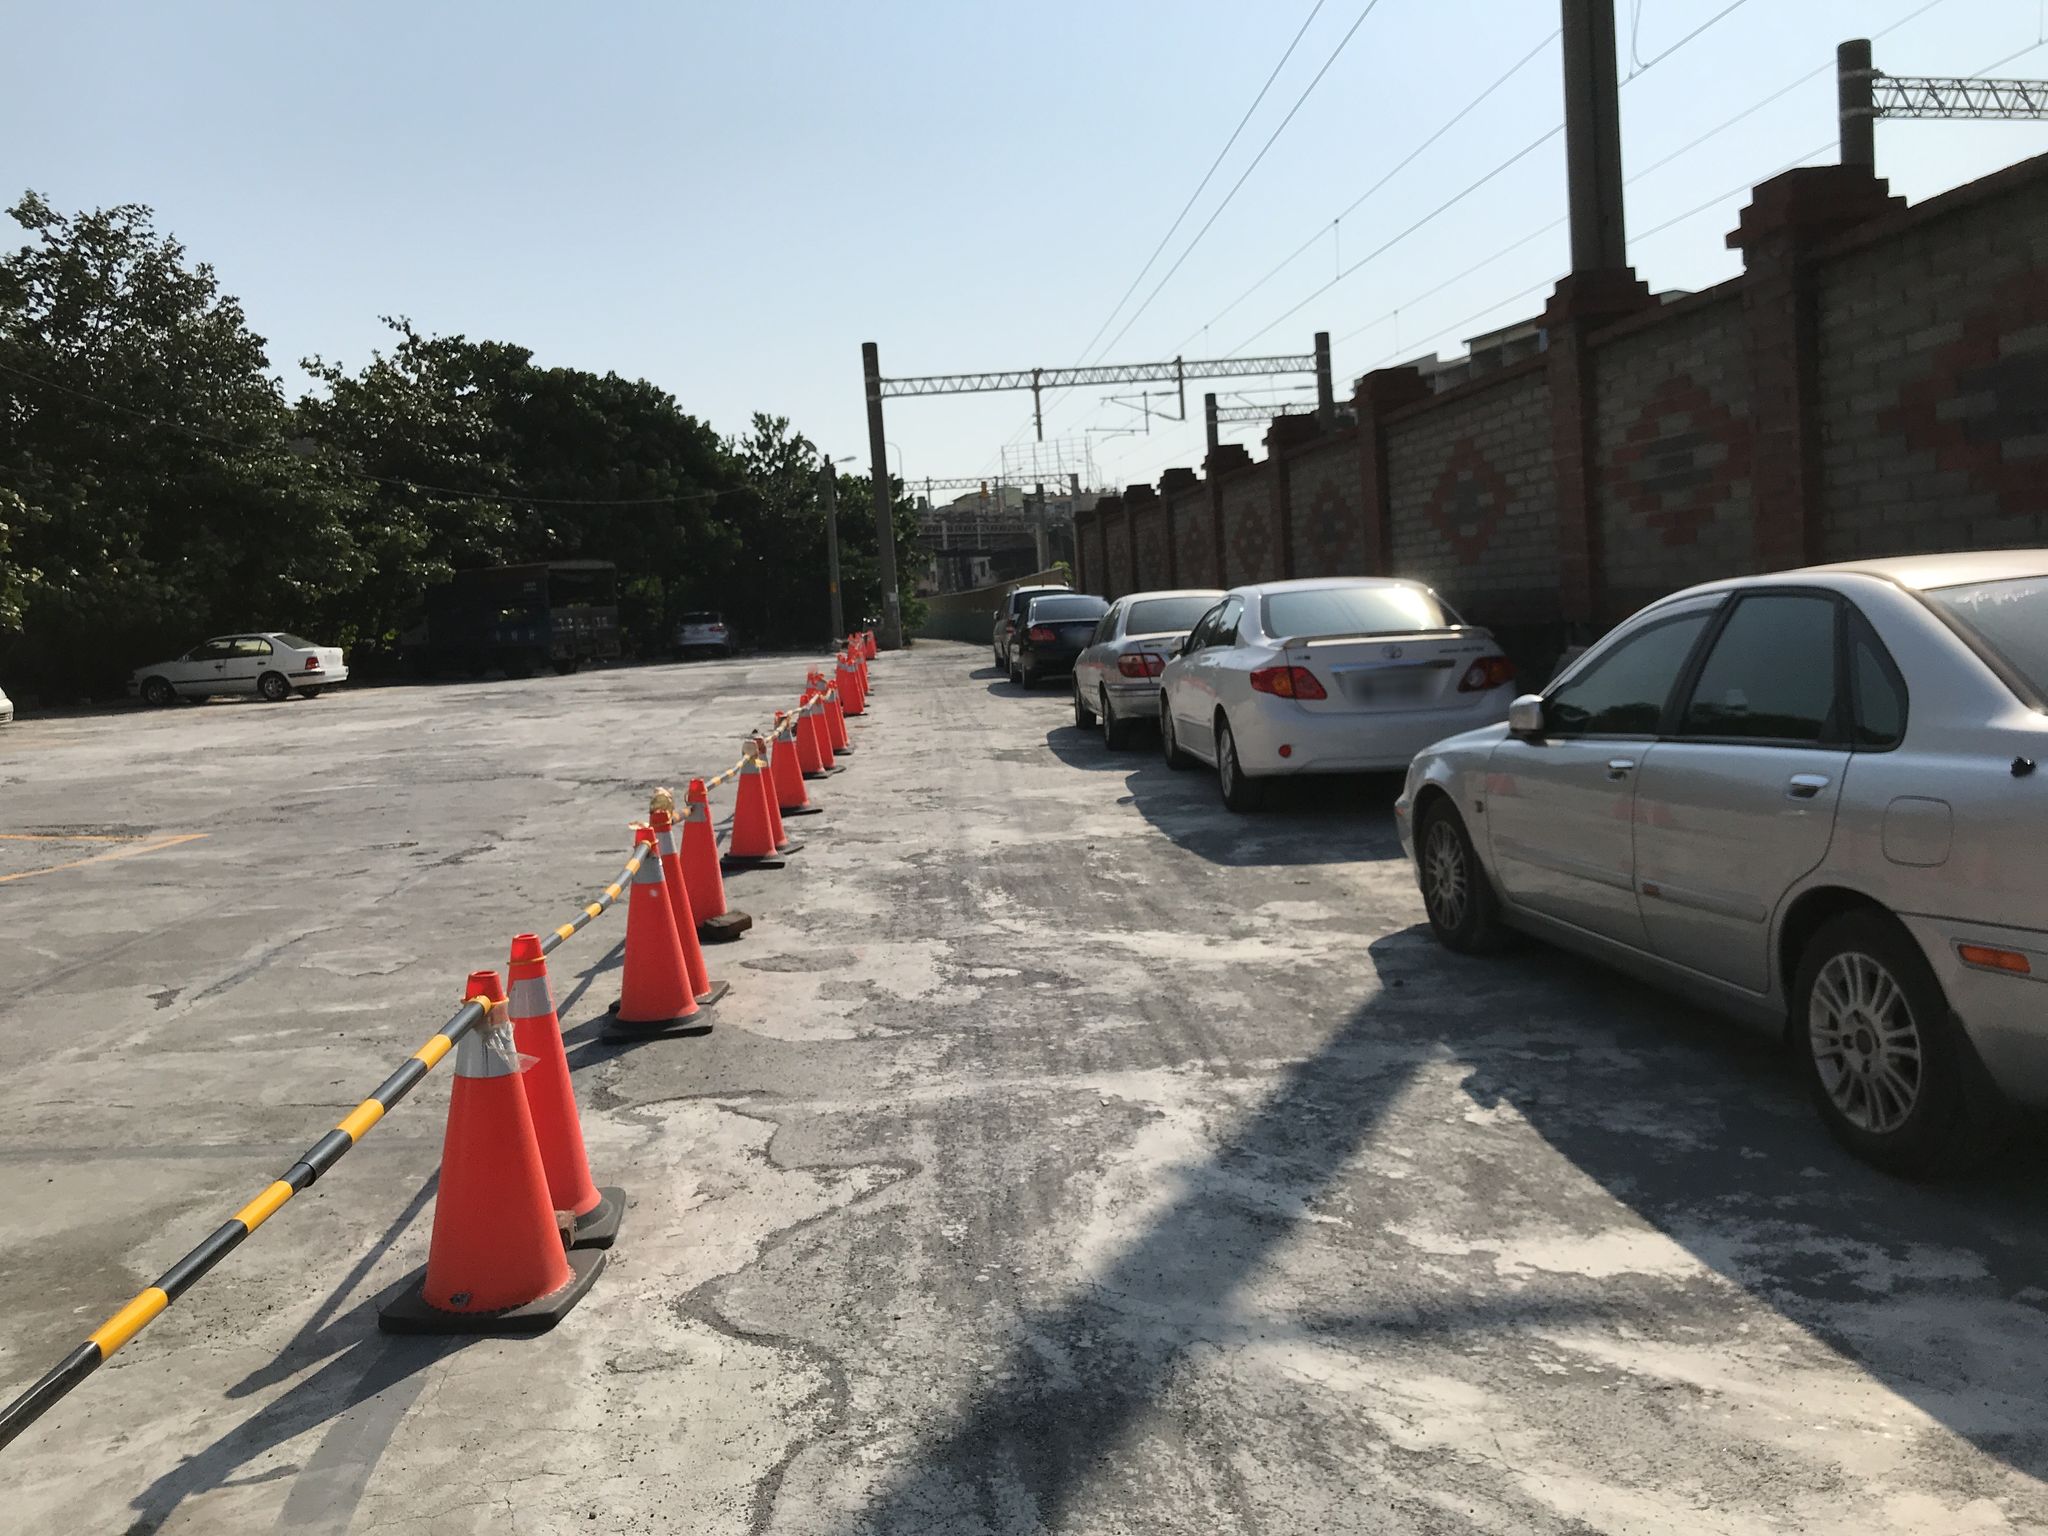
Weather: clear
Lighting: day
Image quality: good
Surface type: walking surface
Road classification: unclassified, residential
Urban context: urban centre
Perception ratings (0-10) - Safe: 1.89, Lively: 3.99, Beautiful: 0.78, Boring: 1.42, Depressing: 2.96, Wealthy: 1.43